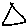
Label: triangle